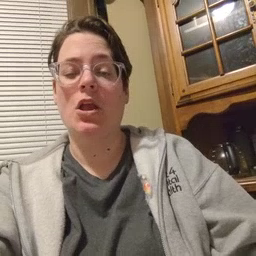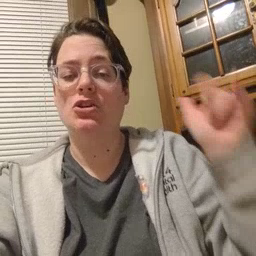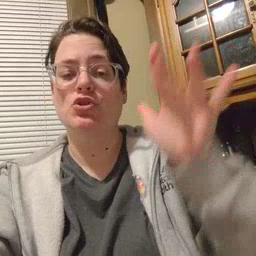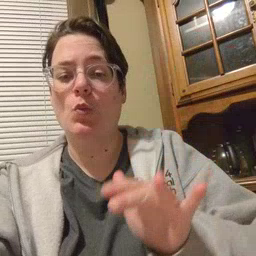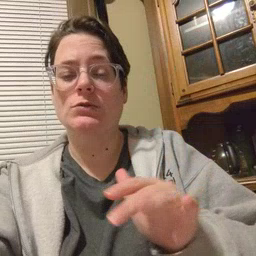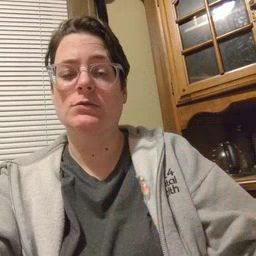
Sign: snow